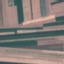
Land use / land cover: AnnualCrop